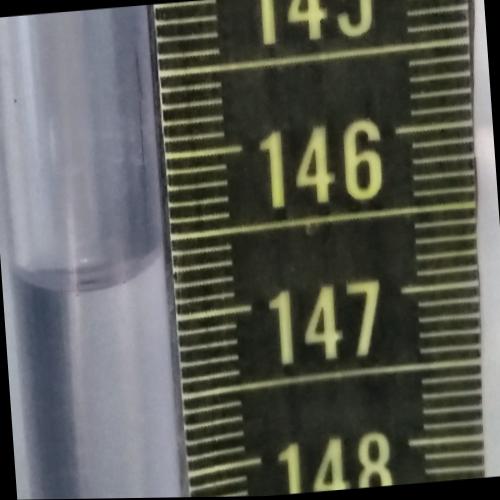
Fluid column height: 146.7 cm